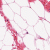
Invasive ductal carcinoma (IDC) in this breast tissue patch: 0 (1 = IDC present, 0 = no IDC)